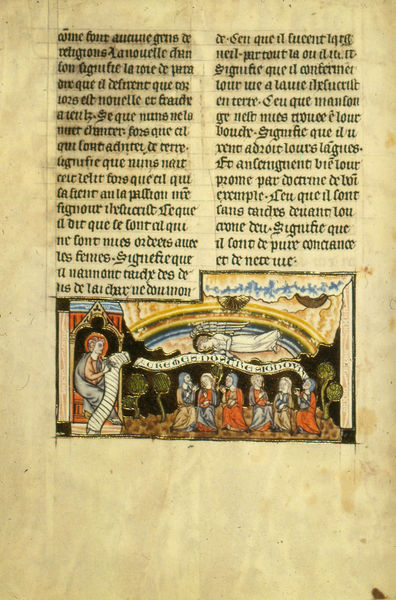
Titel: Lothringische Apokalypse
Institution: Dresden, Sächsische Landesbibliothek
Schlagwörter: baum, blau, flügel, himmel, wolken, bäume, frauen, gelb, grün, menschen, braun, bunt, schwarz, säule, weiss, gebäude, haus, rot, band, rahmen, bild, erde, kirche, sitzend, blatt, engel, schrift, bogen, spalten, rand, französisch, druck, seite, text, buchstaben, flecken, christus, christlich, heiliger, schriftrolle, heilige, sechs, miniatur, fraktur, handschrift, latein, regenbogen, spruchband, schriftband, buchmalerei, kolumnen, textband, enmgel